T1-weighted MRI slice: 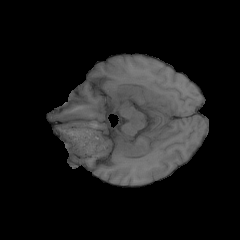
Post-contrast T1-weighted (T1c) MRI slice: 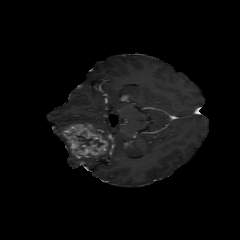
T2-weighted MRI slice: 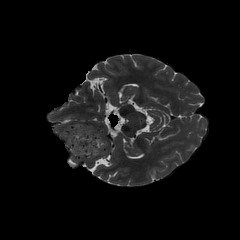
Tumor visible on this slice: yes